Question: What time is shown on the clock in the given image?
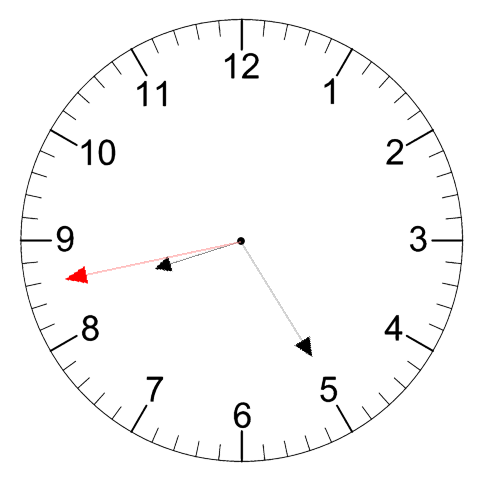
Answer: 08:24:43